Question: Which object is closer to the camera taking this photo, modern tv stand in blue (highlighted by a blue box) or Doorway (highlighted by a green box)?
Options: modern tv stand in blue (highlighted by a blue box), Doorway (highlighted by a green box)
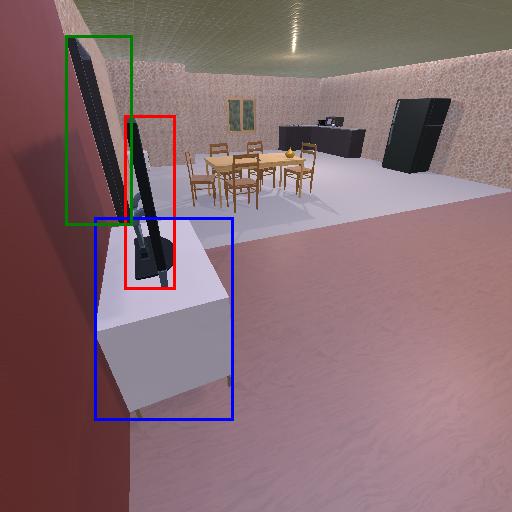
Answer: modern tv stand in blue (highlighted by a blue box)